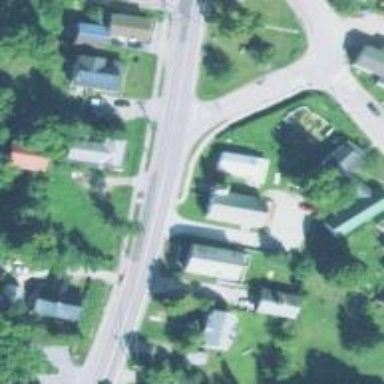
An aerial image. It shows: Asphalt footway with crossing.